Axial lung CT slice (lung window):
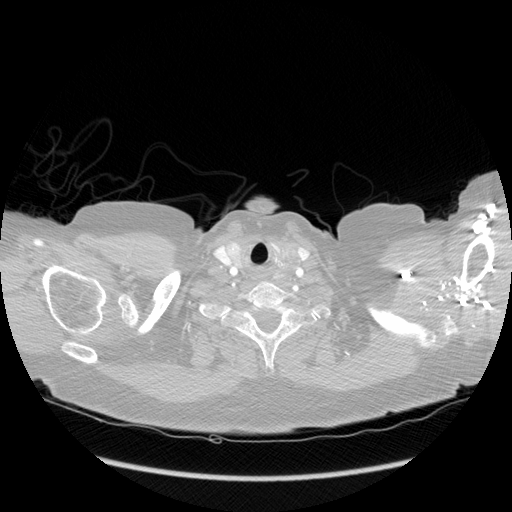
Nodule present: no